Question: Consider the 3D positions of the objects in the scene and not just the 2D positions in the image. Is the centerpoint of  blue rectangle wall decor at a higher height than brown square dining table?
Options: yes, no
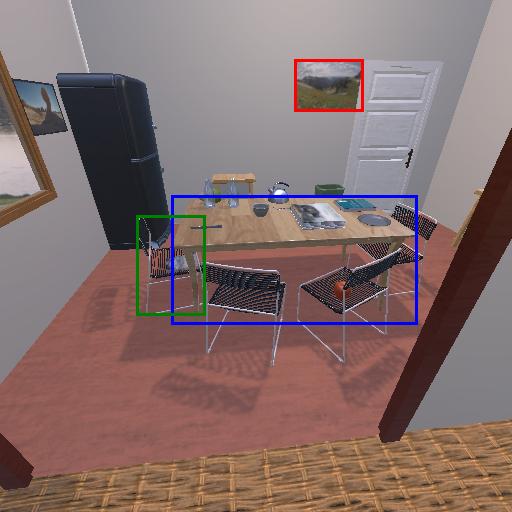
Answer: yes